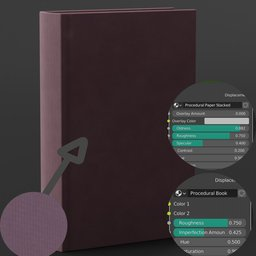
Label: tools